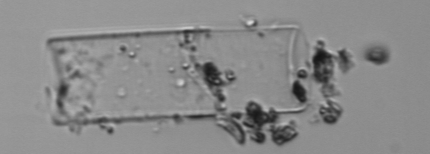
Label: Guinardia_flaccida